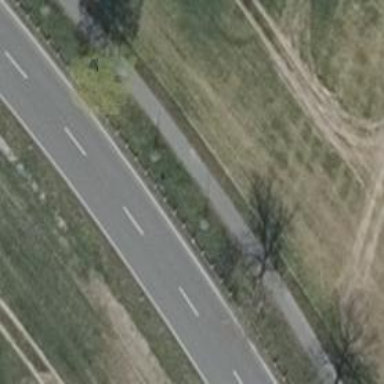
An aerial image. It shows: Asphalt road classified as primary highway.